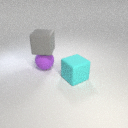
large gray rubber cube above large purple rubber sphere